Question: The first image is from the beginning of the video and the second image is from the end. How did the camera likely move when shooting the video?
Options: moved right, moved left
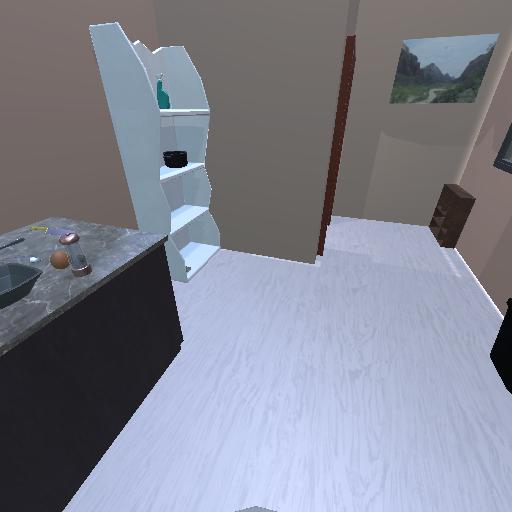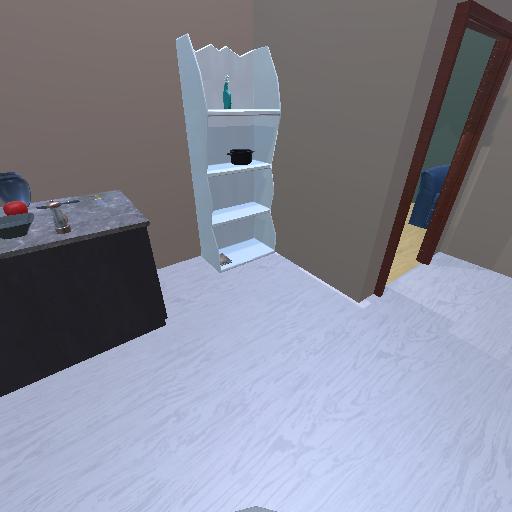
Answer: moved right